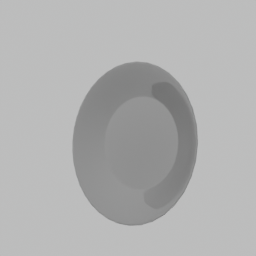
Label: tools